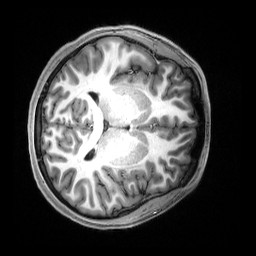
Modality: T1w
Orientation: axial
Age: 22
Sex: female
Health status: healthy
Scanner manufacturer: siemens
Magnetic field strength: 3 T
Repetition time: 2.5 s
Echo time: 0.00222 s